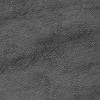
Atmospheric dust classification: not_dusty